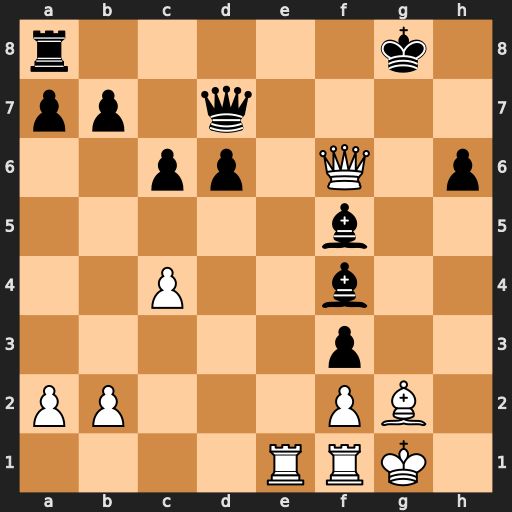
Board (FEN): r5k1/pp1q4/2pp1Q1p/5b2/2P2b2/5p2/PP3PB1/4RRK1
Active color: w
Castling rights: -
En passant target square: -
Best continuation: Re7 Qxe7 Qxe7